Question: I apologize in advance for the title, I really didn't know how else to word it.
One table, described below:
'''
employee_id int(11) unsigned NO MUL 0
location int(11) NO MUL 0
job_id int(1) NO MUL 0
current tinyint(1) NO MUL 1
previous varchar(45) NO
access timestamp NO CURRENT_TIMESTAMP on update CURRENT_TIMESTAMP
'''
'job_id' has 3 possible choices: 1, 2 or 3 and 'current' is either 1 or 0 for active or inactive.
The records in this table are stored like below:
'''
employee_id location job_id current updated
100001 19 1 0 2014-02-25 11:31:39
100001 19 3 1 2014-02-24 09:53:24
100001 18 1 0 2014-02-25 11:31:39
100001 18 3 1 2014-02-24 09:53:24
'''
As you can see, an employee can have up to three possible records per work location.
The problem that i am coming up against is displaying this in a table format in PHP, and I'm not sure if it would work properly if the query was written differently.

In the example above, the employee is already active in Job 1. When a record is added for job 2, the location is duplicated, so technically there could be 3 records for a single facility for this employee. My aim is to display all three jobs, if multiple records exist, on the one line, and if they don't exist, the red X which fires an Ajax to create a record in that job when clicked.
For clarity, the three icons indicate that this employee is either:
1. Active in this job (Green Check)
2. In this job, but inactive (Blue Man)
3. Not Active in this job (No record)
The only alternative that I have found which works is to have one record per location, with three job fields.
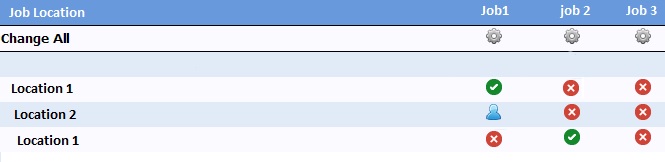
Answer: This is actually somewhat uncomplicated, if you approach it as the pivot query it is. Use a construct like 'MAX(CASE...)' to identify each job per employee/location column and collapse the result down to a single row. Using two conditions and an 'ELSE', each job will either display 'active,inactive' or 'NULL'. Use those in your application code to ascribe the correct icons.
'''
SELECT
employee_id,
location,
/* the MAX() aggregate reduces multiple NULLs per group to one row
since each job_id will produce mostly nulls if unmatched by the current CASE
for this column */
MAX(CASE
WHEN job_id = 1 AND current = 1 THEN 'active'
WHEN job_id = 1 AND current = 0 THEN 'inactive'
ELSE NULL
END) AS job1,
MAX(CASE
WHEN job_id = 2 AND current = 1 THEN 'active'
WHEN job_id = 2 AND current = 0 THEN 'inactive'
ELSE NULL
END) AS job2,
MAX(CASE
WHEN job_id = 3 AND current = 1 THEN 'active'
WHEN job_id = 3 AND current = 0 THEN 'inactive'
ELSE NULL
END) AS job3
FROM jobs
GROUP BY
location,
employee_id
'''
Sorry - I tried to setup a SQLfiddle, but the site is not currently functioning. A quick test in my own database produces a result like this:
'''
+-------------+----------+----------+------+--------+
| employee_id | location | job1 | job2 | job3 |
+-------------+----------+----------+------+--------+
| 100001 | 18 | inactive | NULL | active |
| 100001 | 19 | inactive | NULL | active |
+-------------+----------+----------+------+--------+
'''